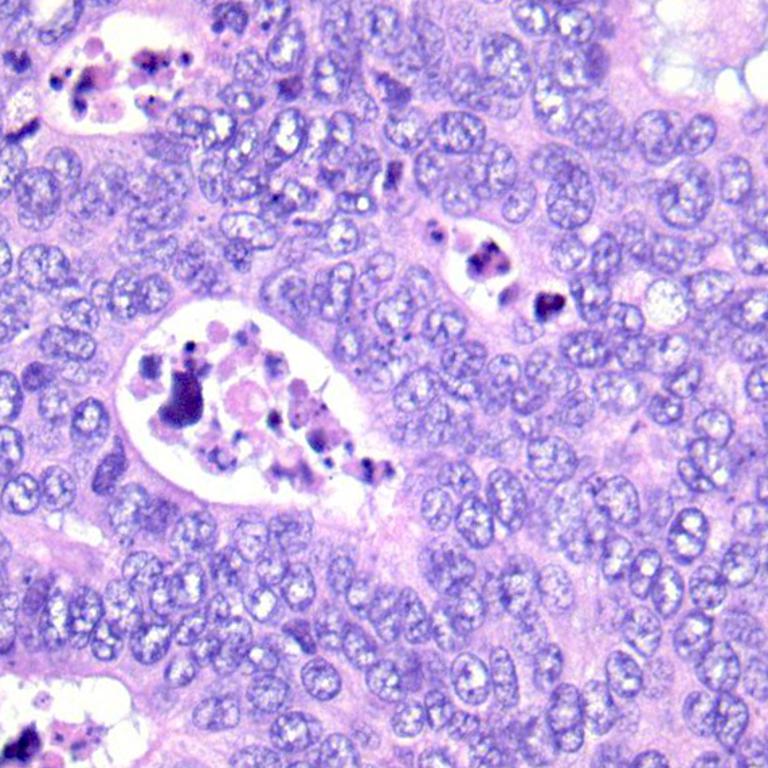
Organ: colon
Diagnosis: adenocarcinomas